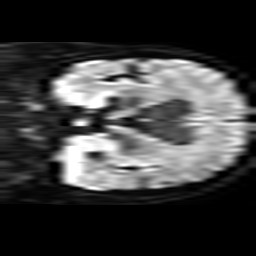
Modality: TRACE
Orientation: coronal
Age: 54
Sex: female
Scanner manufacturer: philips
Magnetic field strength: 3 T
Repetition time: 3.799 s
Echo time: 0.06134 s